【题型】选择题　【知识点】函数　【难度】easy
若函数$y = f(x)$的导函数为偶函数，且其导函数的图象如图所示，则下列叙述不正确的是（ ）

A．$f(x)$在$x = -1$与$x = 1$处的瞬时增长率相同 \\
B．$y = f(x)$可能为奇函数 \\
C．在$(-1,1)$上不单调 \\
D．$f(1.2) + f(1) > 2f(1.1)$ \\
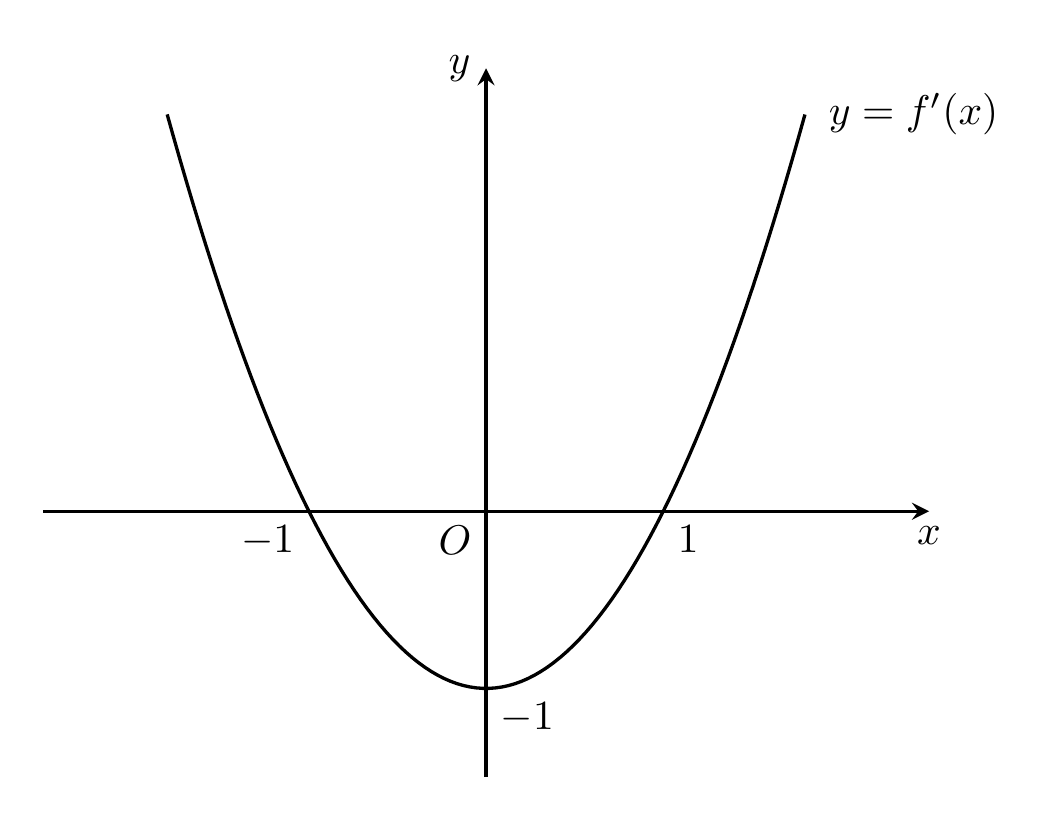
【解答】
【答案】$\boldsymbol{C}$

【分析】根据给定的导函数图象及性质判断A；举例说明判断B；根据导数的正负得出函数单调性，判断C；借助导数在$[1, +\infty)$上的单调性质确定$f(x)$在$[1, +\infty)$上的凹凸性判断D。

【解答】解：A选项，由函数$y = f(x)$的导函数$f'(x)$为偶函数，得$f'(-1) = f'(1)$，\\
因此$f(x)$在$x = -1$与$x = 1$处的瞬时增长率相同，A选项正确；

B选项，函数$f(x) = \dfrac{1}{3}x^3 - x$的导函数$f'(x) = x^2 - 1$符合给定图象，函数$f(x)$是奇函数，B选项正确；

C选项，当$-1 < x < 1$时，$f'(x) < 0$，因此$f(x)$在$[-1,1]$上单调递减，C选项错误；

D选项，当$x > 1$时，$f'(x) > 0$且函数$f'(x)$在$[1, +\infty)$上单调递增，则函数$f(x)$在$[1, +\infty)$上为凹函数，

如图，$x_1$，$x_2$在凹函数$y = g(x)$定义域内，观察图象得$\dfrac{g(x_1) + g(x_2)}{2} > g\left(\dfrac{x_1 + x_2}{2}\right)$，

因此$\dfrac{f(1) + f(1.2)}{2} > f\left(\dfrac{1 + 1.2}{2}\right) = f(1.1)$，D选项正确。

故选：$\boldsymbol{C}$。

【点评】本题考查利用导数求解函数的单调性和单调区间，属于中档题。
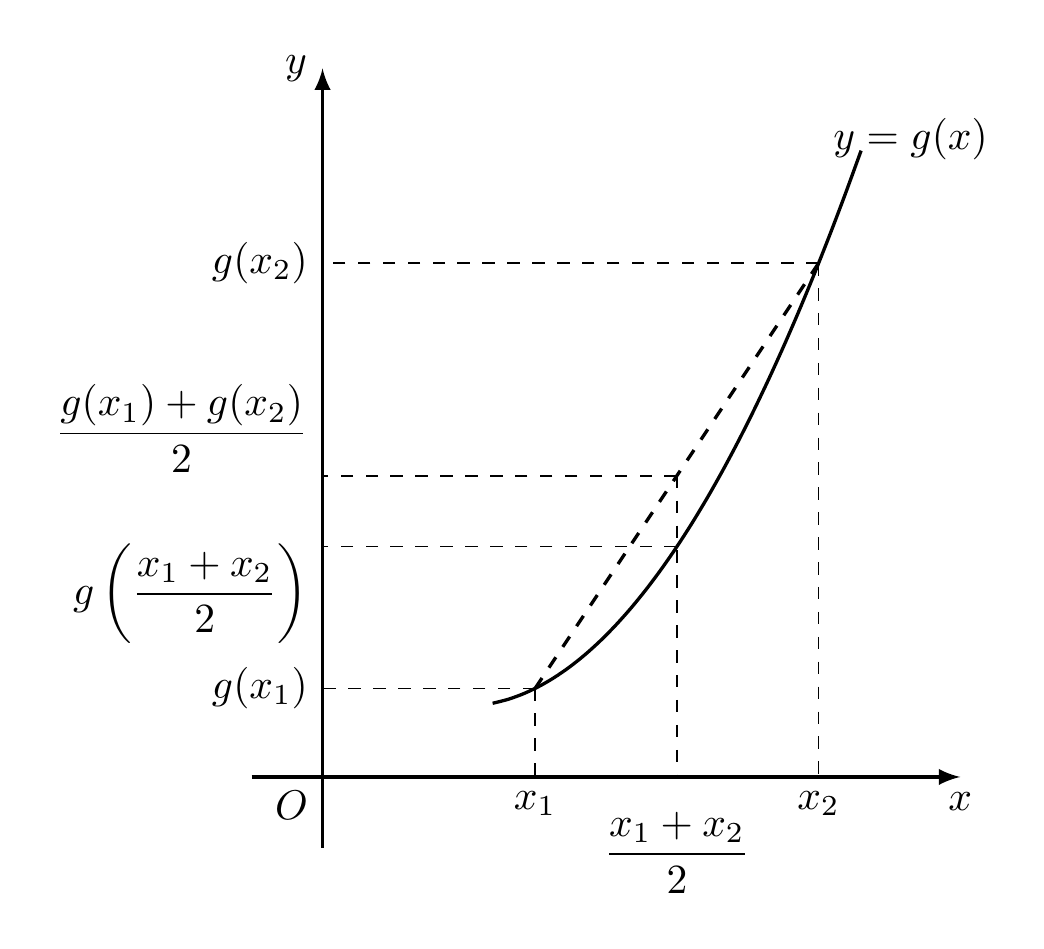